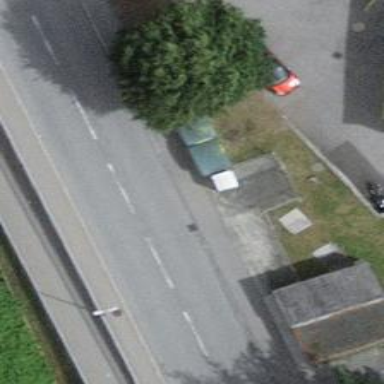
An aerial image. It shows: Recycling container at amenity designated for recycling.